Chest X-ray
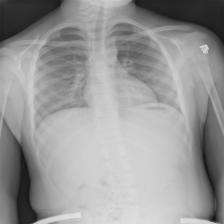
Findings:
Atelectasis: negative
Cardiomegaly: negative
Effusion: negative
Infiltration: negative
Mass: negative
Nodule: negative
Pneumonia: negative
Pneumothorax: negative
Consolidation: negative
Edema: negative
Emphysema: negative
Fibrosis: negative
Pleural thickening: negative
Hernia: negative